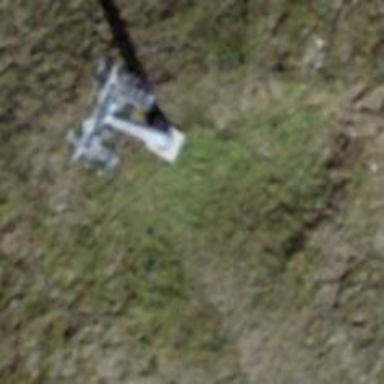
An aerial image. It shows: Pylon used for aerialway.